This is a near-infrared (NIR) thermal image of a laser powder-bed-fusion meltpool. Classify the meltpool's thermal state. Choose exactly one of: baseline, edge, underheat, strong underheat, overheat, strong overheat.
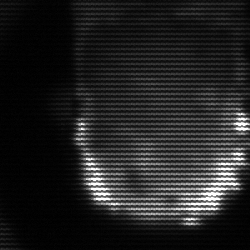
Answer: baseline